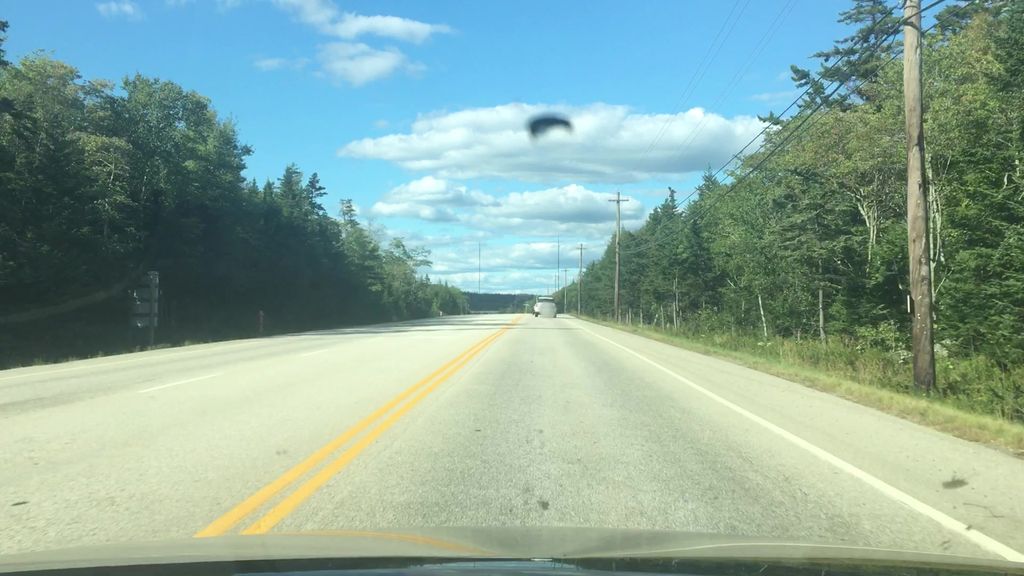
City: halifax